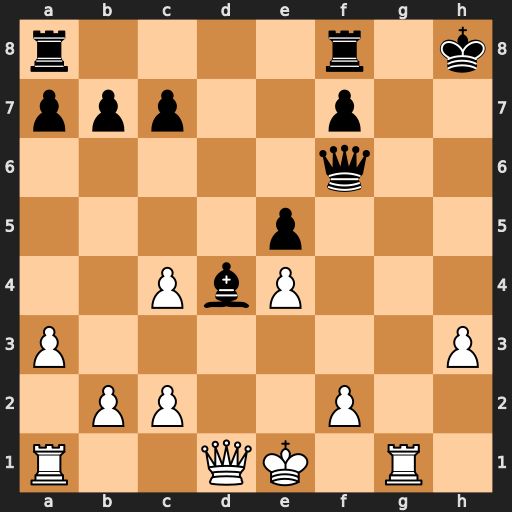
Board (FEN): r4r1k/ppp2p2/5q2/4p3/2PbP3/P6P/1PP2P2/R2QK1R1
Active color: w
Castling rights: Q
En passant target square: -
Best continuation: Qh5+ Qh6 Qxh6#